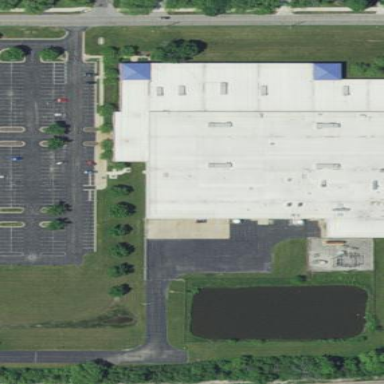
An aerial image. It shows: Industrial building with flat roof. It appears to be works facility.